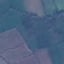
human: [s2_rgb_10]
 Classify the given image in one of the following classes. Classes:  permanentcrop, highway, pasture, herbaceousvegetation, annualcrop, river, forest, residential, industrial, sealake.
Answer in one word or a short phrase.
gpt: Pasture